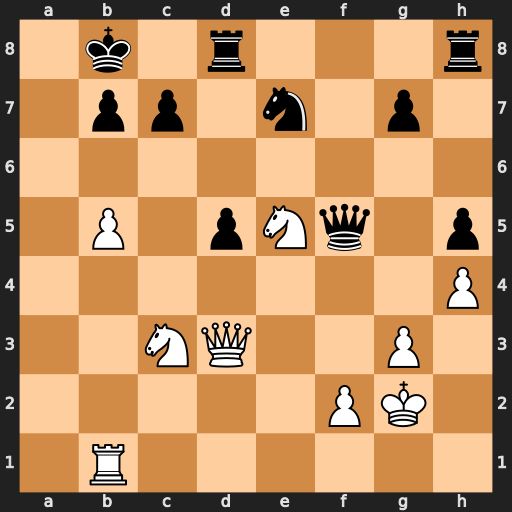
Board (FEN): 1k1r3r/1pp1n1p1/8/1P1pNq1p/7P/2NQ2P1/5PK1/1R6
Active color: w
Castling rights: -
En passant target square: -
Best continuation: Nc6+ Nxc6 Qxf5